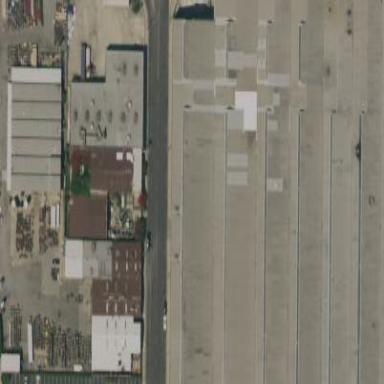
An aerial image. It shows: Warehouse.